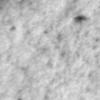
Label: no_change